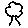
Label: tree